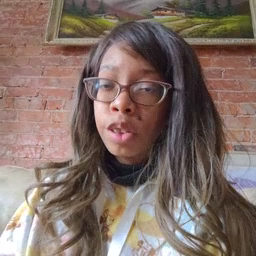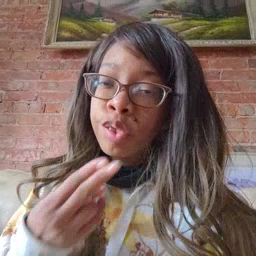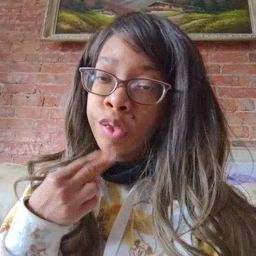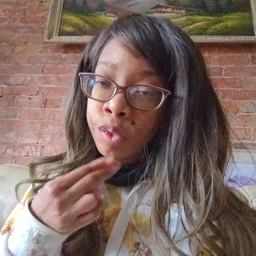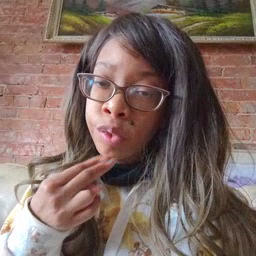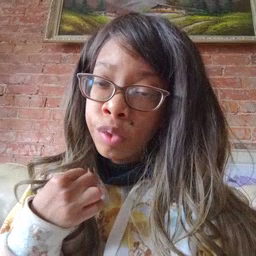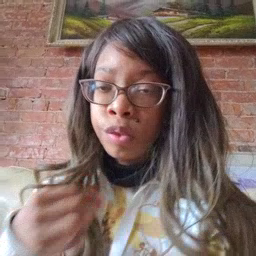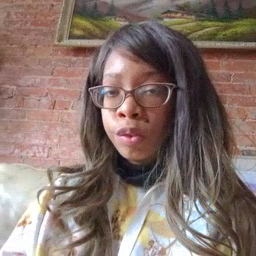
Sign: cute